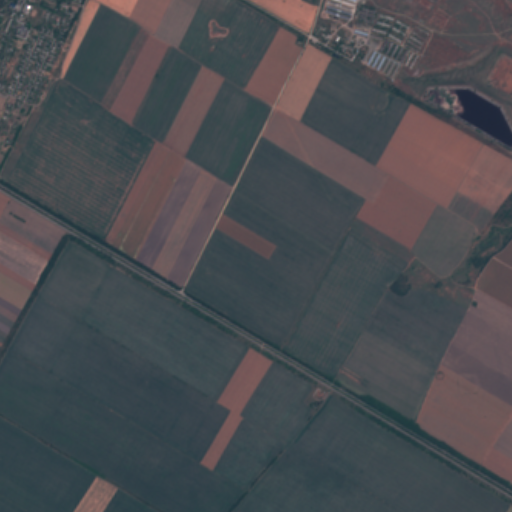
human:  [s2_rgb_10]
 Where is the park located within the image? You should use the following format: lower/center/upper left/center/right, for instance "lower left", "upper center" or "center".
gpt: The park is located in the upper left of the image.
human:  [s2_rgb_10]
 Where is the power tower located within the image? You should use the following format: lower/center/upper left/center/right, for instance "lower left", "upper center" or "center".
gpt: There is no power tower in the image.